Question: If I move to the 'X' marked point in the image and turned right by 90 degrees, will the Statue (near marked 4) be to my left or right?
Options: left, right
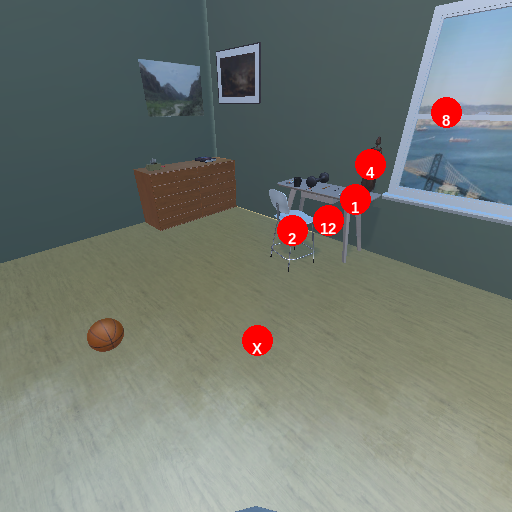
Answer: left